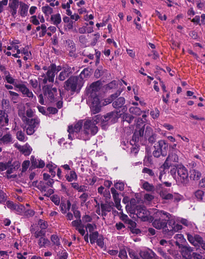
Tumor epithelial tissue: yes
Tumor-associated stroma tissue: yes
Normal tissue: no